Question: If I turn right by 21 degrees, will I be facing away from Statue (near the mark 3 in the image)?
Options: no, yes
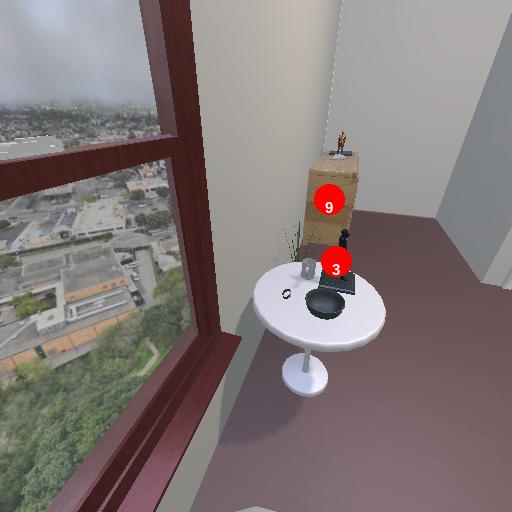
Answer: no